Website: macys
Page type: billing-address
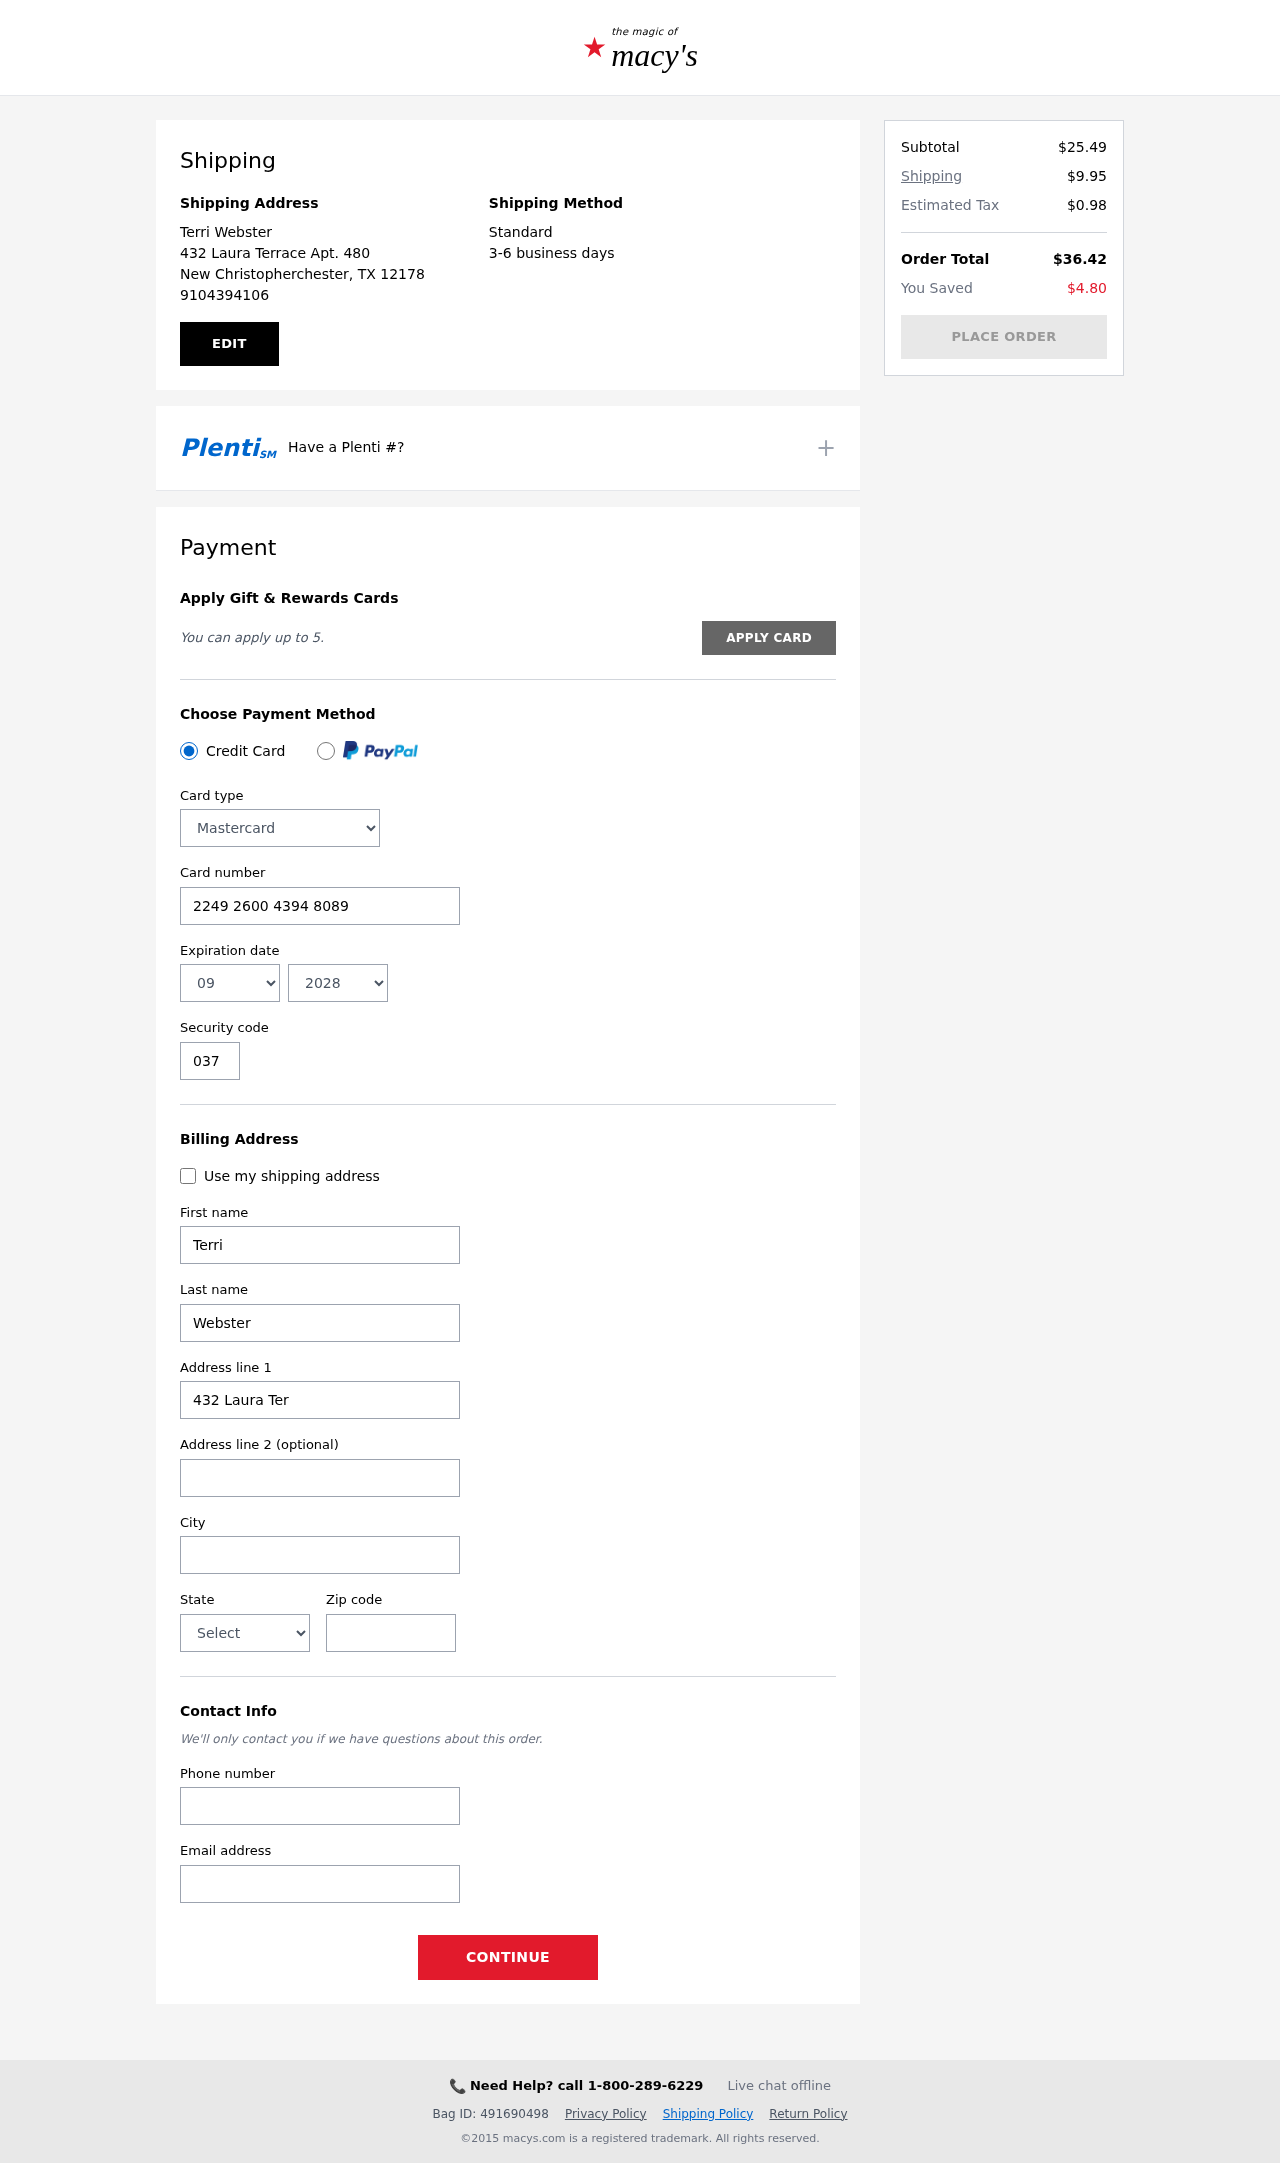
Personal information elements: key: PII_CARD_CVV
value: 037
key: PII_CARD_EXPIRY_MONTH
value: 09
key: PII_CARD_EXPIRY_YEAR
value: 28
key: PII_CARD_NUMBER
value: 2249 2600 4394 8089
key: PII_CARD_TYPE
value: Mastercard
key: PII_CITY
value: New Christopherchester
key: PII_CITY_STATE_ZIP
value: New Christopherchester, TX 12178
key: PII_EMAIL
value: terri_webster@hotmail.com
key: PII_FIRSTNAME
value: Terri
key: PII_FULLNAME
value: Terri Webster
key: PII_LASTNAME
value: Webster
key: PII_PHONE
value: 9104394106
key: PII_POSTCODE
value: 12178
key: PII_STATE
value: Texas
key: PII_STREET
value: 432 Laura Terrace Apt. 480
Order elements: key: ORDER_SUBTOTAL
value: $25.49
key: ORDER_SHIPPING_COST
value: $9.95
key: ORDER_TAX
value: $0.98
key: ORDER_TOTAL
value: $36.42
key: ORDER_SAVINGS
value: $4.80